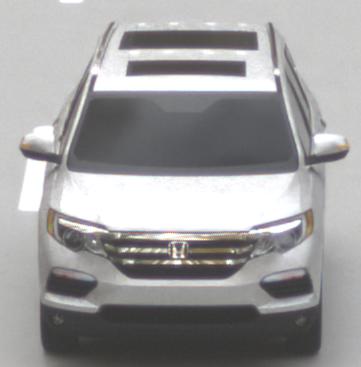
Make: Honda
Model: Pilot
Detailed model: 3
Model produced from: 2015
Model produced until: 2022
Doors: 5
Color: white
Road condition: dry road
Daytime: morning or afternoon
Contrast: low contrast